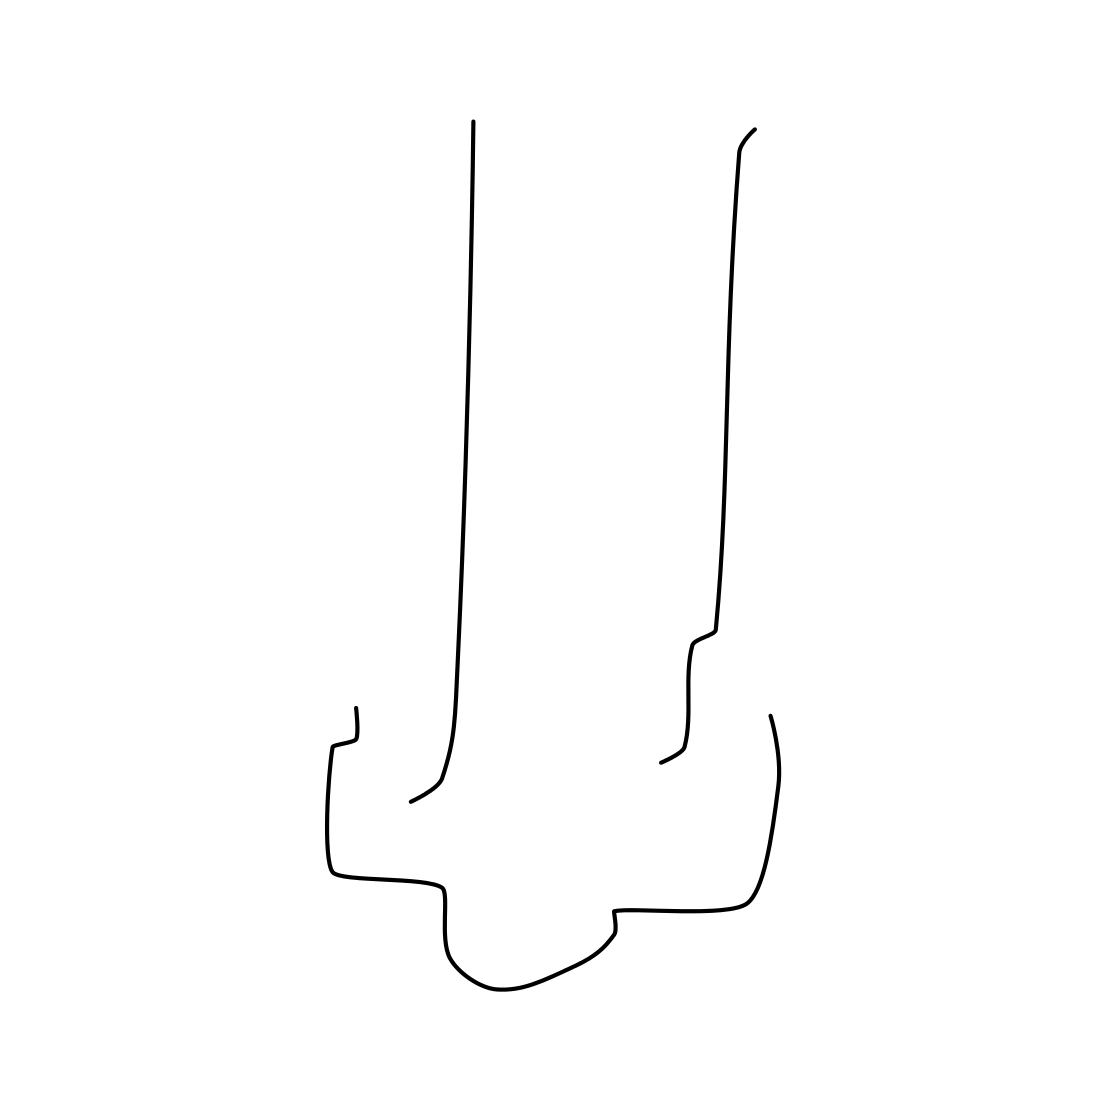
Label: nose